Interaction volume radius: 5 \u00c5
Interaction volume height: 15 \u00c5
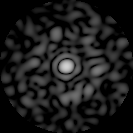
Disorder parameter: 0.8603